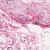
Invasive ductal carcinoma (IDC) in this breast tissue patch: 0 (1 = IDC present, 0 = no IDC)